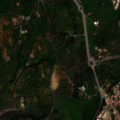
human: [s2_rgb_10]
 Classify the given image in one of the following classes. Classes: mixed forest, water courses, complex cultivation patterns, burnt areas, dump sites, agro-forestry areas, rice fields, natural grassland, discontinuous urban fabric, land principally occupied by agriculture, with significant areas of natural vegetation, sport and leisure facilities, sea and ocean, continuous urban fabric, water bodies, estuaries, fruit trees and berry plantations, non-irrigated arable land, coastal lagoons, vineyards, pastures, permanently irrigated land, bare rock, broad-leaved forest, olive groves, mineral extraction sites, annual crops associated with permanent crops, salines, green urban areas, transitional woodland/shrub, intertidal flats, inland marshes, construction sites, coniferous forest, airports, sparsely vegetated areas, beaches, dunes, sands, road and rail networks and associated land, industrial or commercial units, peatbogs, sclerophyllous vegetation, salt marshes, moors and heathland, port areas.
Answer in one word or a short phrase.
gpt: discontinuous urban fabric, fruit trees and berry plantations, annual crops associated with permanent crops, complex cultivation patterns, sclerophyllous vegetation